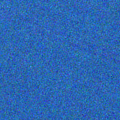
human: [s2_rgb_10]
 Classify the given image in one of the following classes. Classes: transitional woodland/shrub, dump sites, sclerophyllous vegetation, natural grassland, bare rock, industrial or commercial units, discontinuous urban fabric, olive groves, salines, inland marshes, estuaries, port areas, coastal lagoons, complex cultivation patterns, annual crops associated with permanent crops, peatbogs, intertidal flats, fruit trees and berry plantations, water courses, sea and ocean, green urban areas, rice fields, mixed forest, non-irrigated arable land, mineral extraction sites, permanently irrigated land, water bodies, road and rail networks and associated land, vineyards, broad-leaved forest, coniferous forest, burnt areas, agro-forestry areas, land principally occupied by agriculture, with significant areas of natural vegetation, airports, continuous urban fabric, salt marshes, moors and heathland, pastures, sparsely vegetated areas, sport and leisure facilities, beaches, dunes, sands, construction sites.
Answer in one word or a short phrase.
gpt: sea and ocean